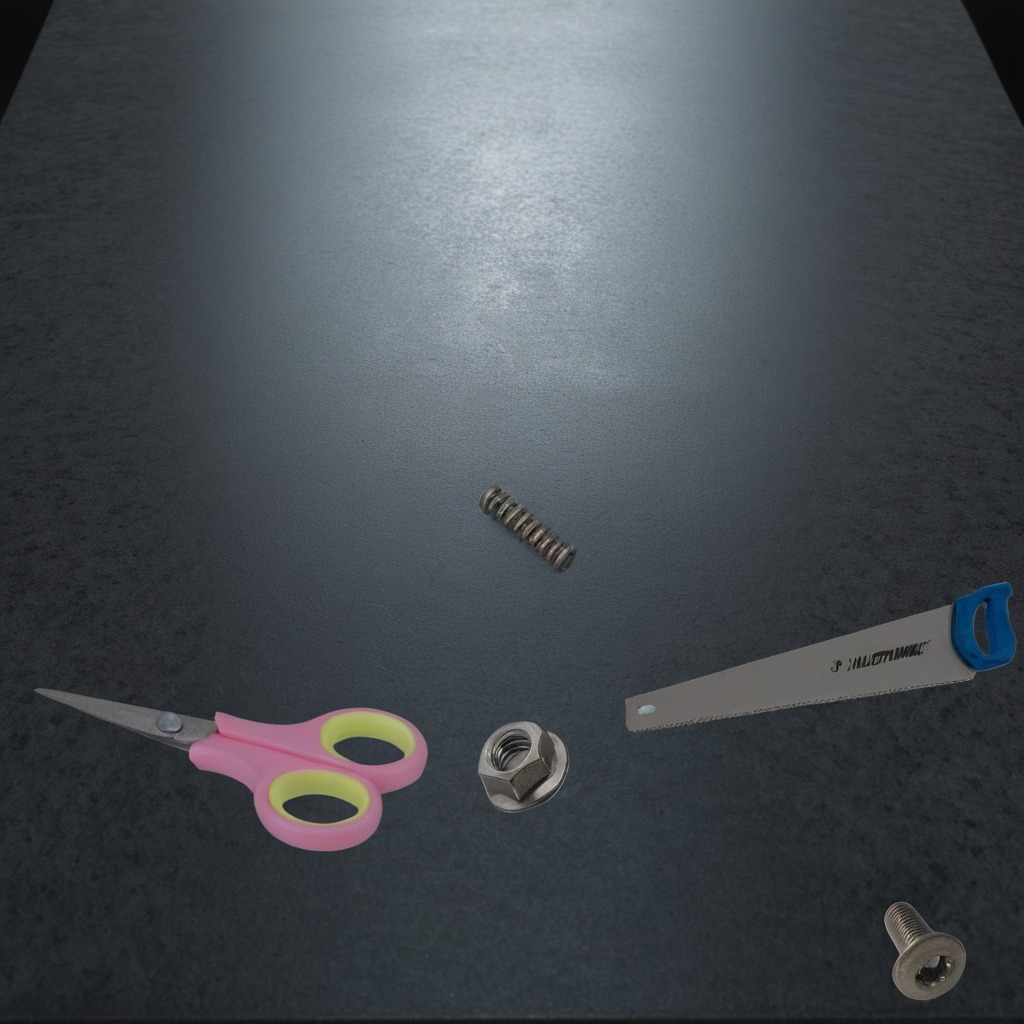
A metal machine screw, a coiled metal spring, a handheld metal saw, a metal nut, and a pair of scissors are lying on the granite table.